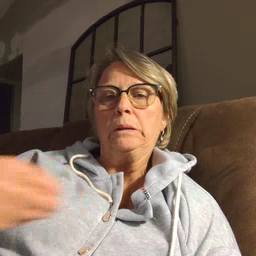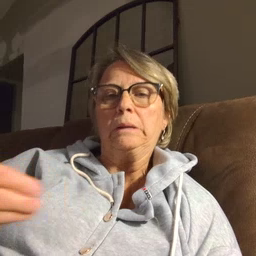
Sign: white